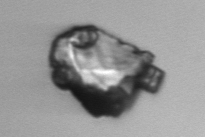
Label: Delphineis